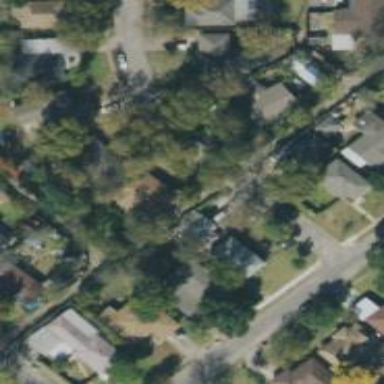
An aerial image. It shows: Alley classified as service road.